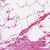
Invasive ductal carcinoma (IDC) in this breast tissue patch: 0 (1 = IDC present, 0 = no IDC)